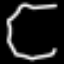
Label: octagon